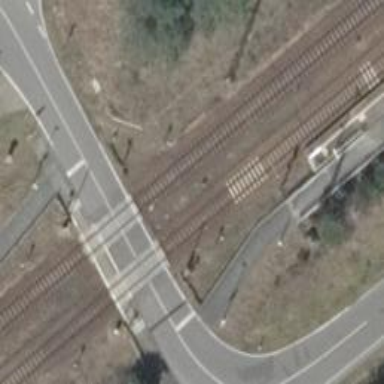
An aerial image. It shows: Station for public transport and railway.